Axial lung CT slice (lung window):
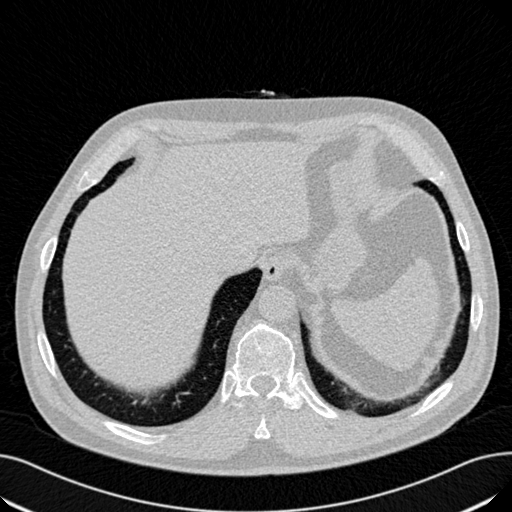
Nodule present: no